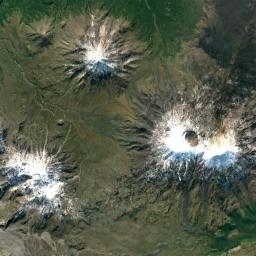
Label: snowberg